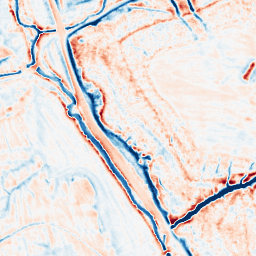
Category: multiscale
Decomposition family: dog_multiscale
Decomposition parameters: sigma_ratio: 1.6
n_scales: 4
base_sigma: 0.5
Upsampling method: quintic
Upsampling parameters: scale: 2
Upsampling scale: 2